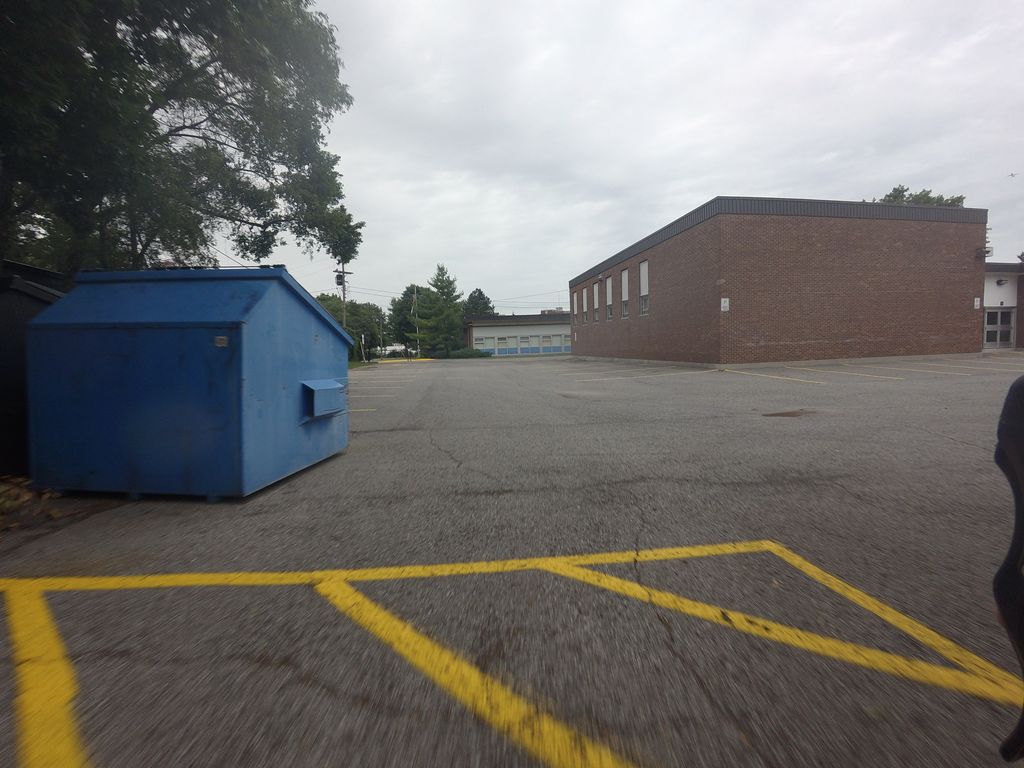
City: ottawa-gatineau